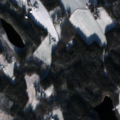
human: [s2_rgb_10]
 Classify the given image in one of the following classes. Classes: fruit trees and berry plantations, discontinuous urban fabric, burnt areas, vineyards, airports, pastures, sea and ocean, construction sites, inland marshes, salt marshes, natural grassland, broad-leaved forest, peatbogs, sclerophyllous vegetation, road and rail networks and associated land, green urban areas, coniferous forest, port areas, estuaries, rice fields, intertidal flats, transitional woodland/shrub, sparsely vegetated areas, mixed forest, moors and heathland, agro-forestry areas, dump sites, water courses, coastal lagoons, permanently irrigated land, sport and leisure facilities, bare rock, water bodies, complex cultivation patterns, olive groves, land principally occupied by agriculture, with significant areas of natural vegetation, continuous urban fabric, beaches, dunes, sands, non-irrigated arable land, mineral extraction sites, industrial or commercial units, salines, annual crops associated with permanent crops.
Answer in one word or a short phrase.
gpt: land principally occupied by agriculture, with significant areas of natural vegetation, coniferous forest, mixed forest, transitional woodland/shrub